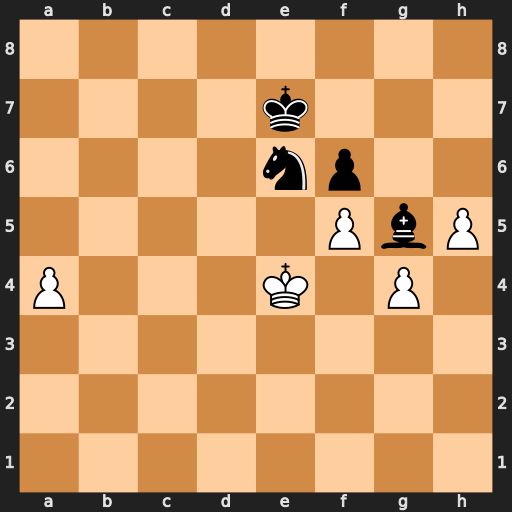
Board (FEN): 8/4k3/4np2/5PbP/P3K1P1/8/8/8
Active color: w
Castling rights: -
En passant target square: -
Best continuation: fxe6 Kxe6 a5